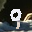
Label: 9